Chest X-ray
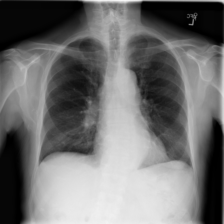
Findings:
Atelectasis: negative
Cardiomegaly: negative
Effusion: positive
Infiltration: negative
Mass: negative
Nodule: negative
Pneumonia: negative
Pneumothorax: negative
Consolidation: negative
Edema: negative
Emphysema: negative
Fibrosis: negative
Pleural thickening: negative
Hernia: negative